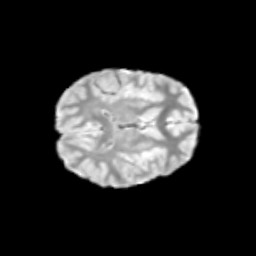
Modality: T2w
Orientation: axial
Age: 11
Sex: female
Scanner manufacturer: siemens
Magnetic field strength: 3 T
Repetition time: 3.8 s
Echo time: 0.07 s